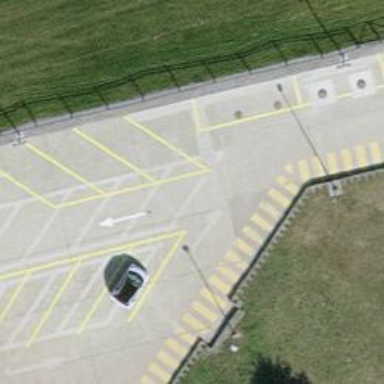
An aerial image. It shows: Asphalt parking aisle off service road.